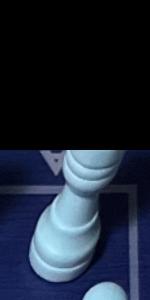
Label: Rook_White